Question: I have two classes:
'''
public class Car
{
public string color { get; set; }
public string model { get; set; }
}
public class myclass
{
public Car[] car { get; set; }
}
'''
and one instance :
'''
myclass c = new myclass()
{
car = new Car[]
{
new Car()
{
color = "blue",
model = "my model"
},
new Car()
{
color = "green",
model = "my model 2"
}
}
};
var car = c.GetType().GetProperty("car").GetValue(c, null);
'''
var car = :

How can I loop over all indexes of the array 'car' and get the property 'color' ?
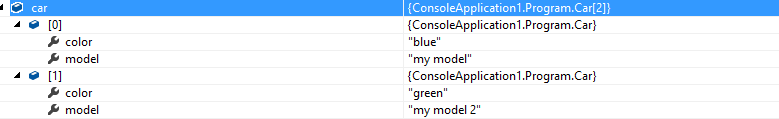
Answer: One more generic way, will try converting it into <URL> so your collection will not be bind to array alone.
'''
var cars = c.GetType().GetProperty("car").GetValue(c) as IEnumerable<object>;
foreach (var car in cars)
{
Console.WriteLine(car.GetType().GetProperty("color").GetValue(car));
}
'''